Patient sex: M
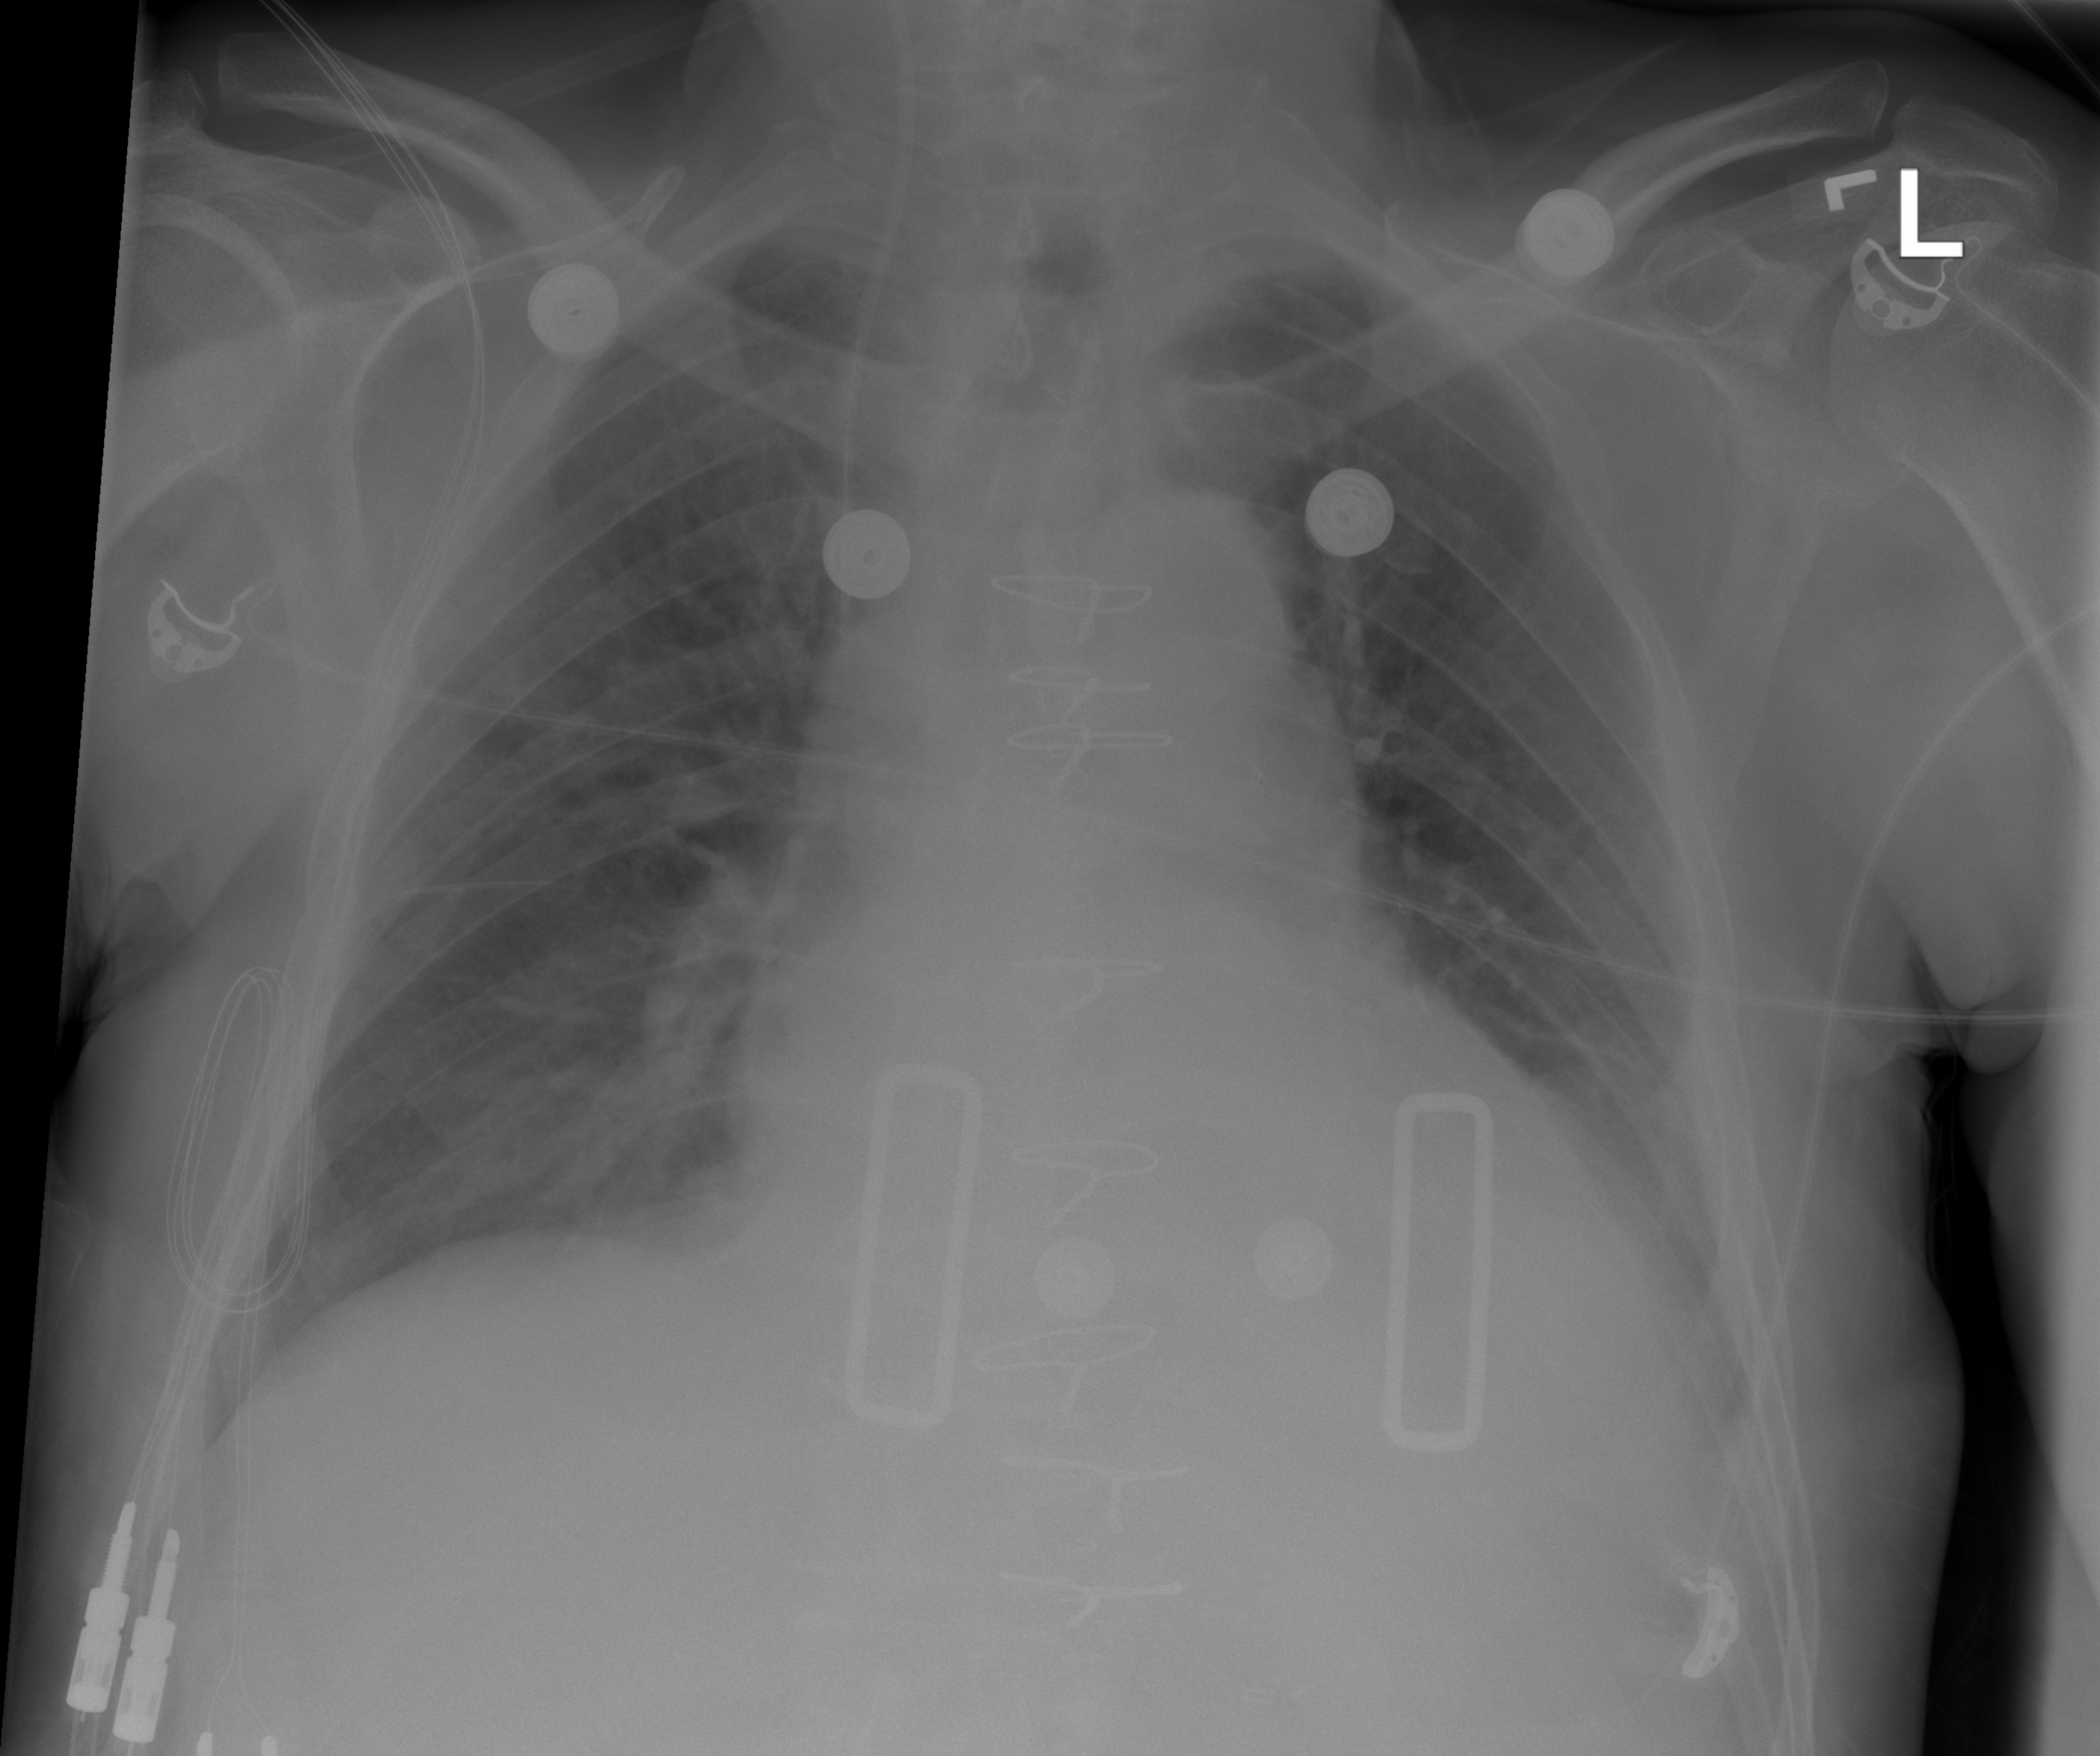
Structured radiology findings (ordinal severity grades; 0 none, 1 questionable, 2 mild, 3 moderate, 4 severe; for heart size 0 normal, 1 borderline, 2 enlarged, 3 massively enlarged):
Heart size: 2
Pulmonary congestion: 2
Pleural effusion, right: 0
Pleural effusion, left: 2
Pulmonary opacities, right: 0
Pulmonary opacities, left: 1
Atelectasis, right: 2
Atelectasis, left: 2